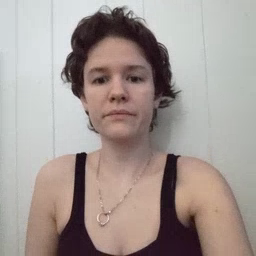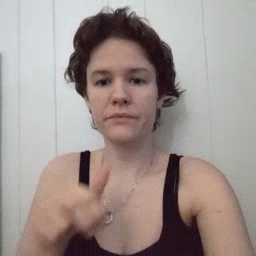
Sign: ride